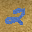
Label: 2